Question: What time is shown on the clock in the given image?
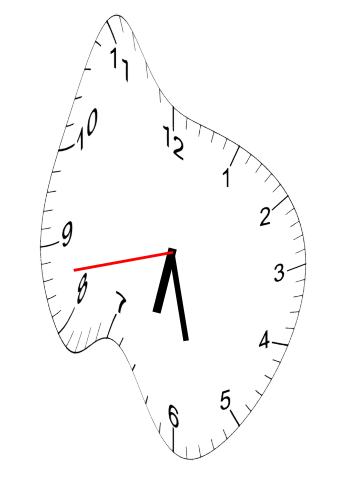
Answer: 06:27:43